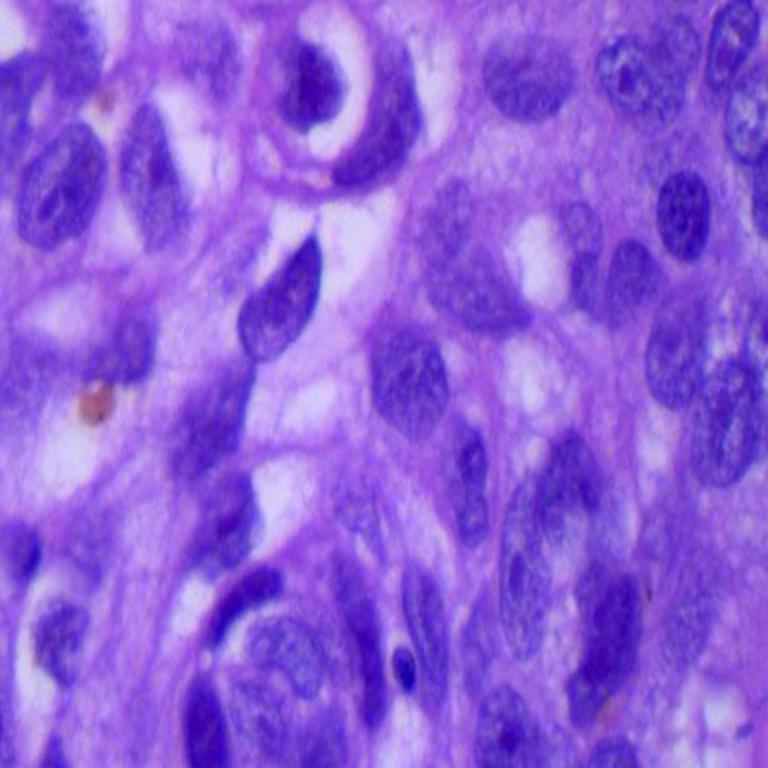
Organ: lung
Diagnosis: squamous carcinomas